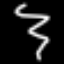
Label: squiggle